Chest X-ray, PA view. Patient: 30 years old, sex M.
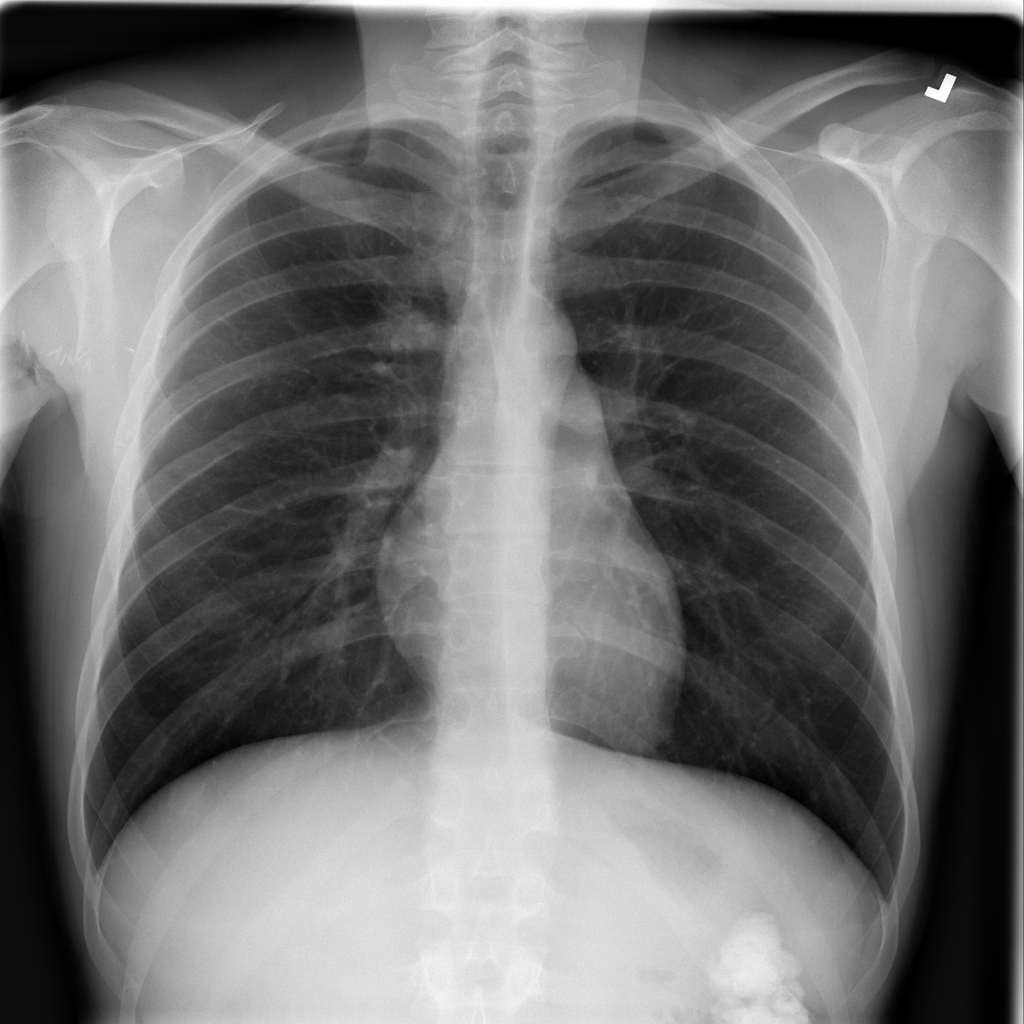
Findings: No Finding